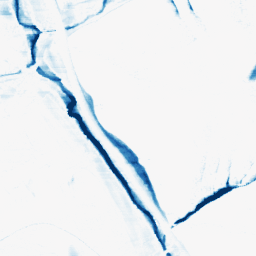
Category: morphological
Decomposition family: morphological_rect
Decomposition parameters: operation: closing
width: 20
height: 3
Upsampling method: bicubic
Upsampling parameters: scale: 2
Upsampling scale: 2